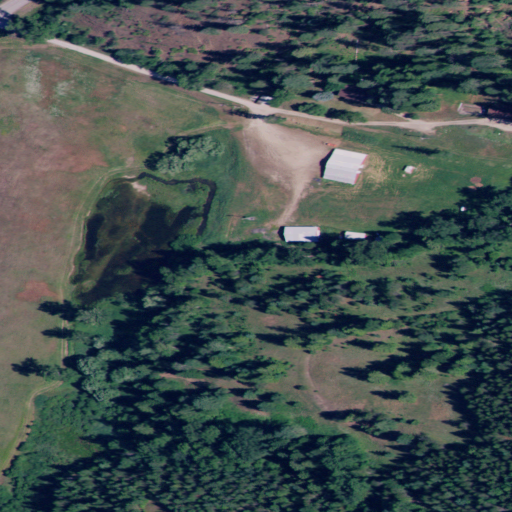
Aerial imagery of valley in Idaho named Hultman Gulch containing evergreen forest, shrub, woody wetlands, herbaceous wetlands, low intensity development, open development, medium intensity development, and high intensity development